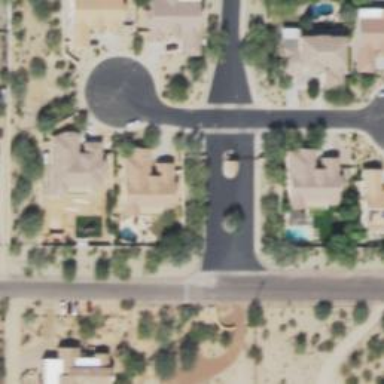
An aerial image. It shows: Asphalt road in residential area.